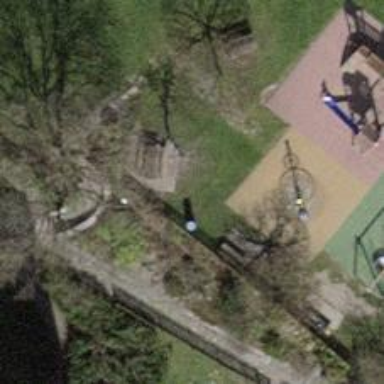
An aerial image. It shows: Picnic table located in leisure land area.